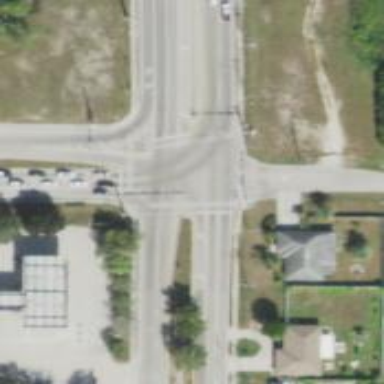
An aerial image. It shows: Crossing on the road.